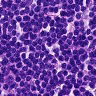
Metastatic tissue present: no